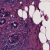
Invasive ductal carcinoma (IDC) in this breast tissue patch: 1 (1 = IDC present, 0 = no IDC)